A time-domain waveform of one vibration snapshot from a rolling-element bearing is shown. Classify the bearing condition as one of: normal, inner_race, outer_race, ball.
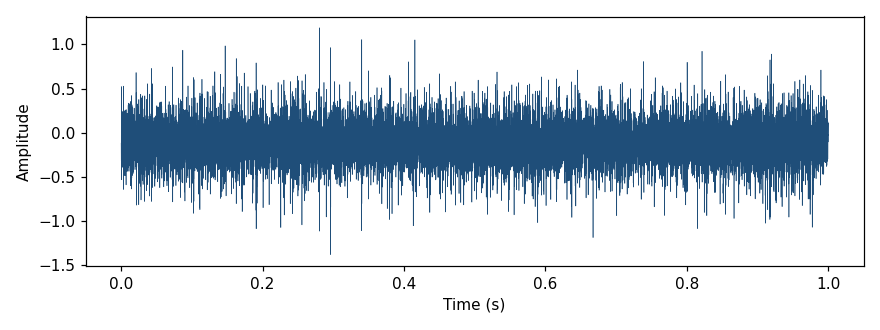
Answer: inner_race